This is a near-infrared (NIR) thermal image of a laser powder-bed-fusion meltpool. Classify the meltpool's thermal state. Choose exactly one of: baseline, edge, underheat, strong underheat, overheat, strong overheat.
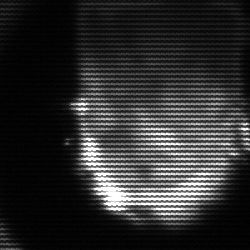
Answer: baseline